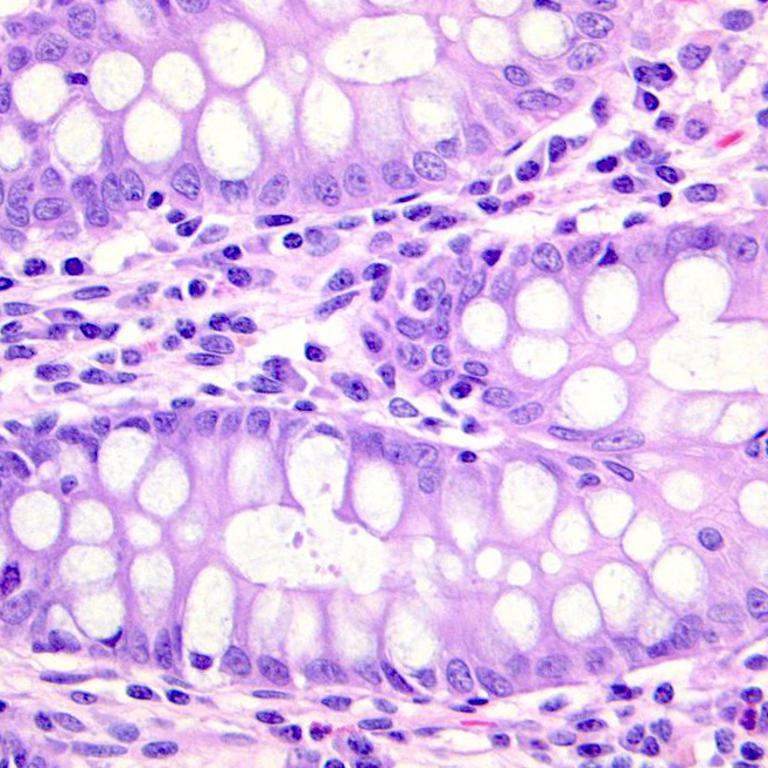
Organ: colon
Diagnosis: benign